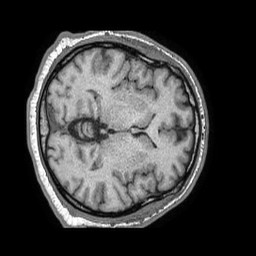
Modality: T1w
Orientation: axial
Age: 47
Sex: male
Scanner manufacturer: philips
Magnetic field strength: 1.5 T
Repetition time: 0.007655 s
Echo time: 0.003484 s